Field crop: tomato
Growth stage: 1
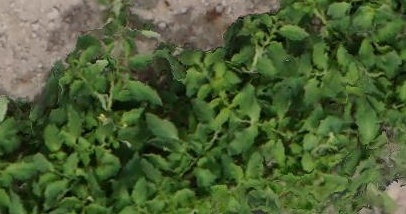
Species: tomato